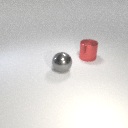
large gray metal sphere to the left of large red metal cylinder